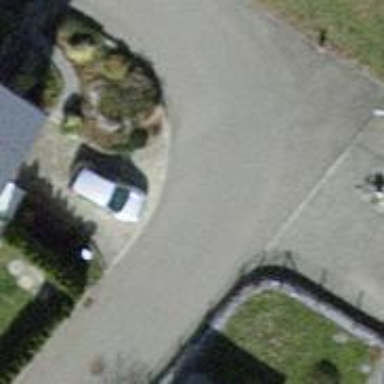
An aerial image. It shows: Paved residential road.